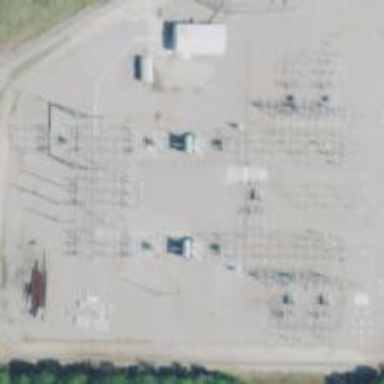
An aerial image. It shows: Switch used for power control.